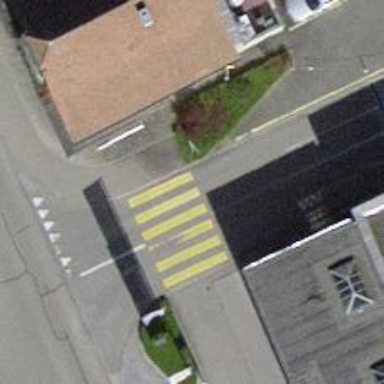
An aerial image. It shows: Uncontrolled zebra crossing on the road.